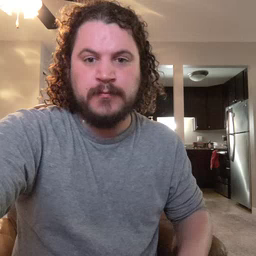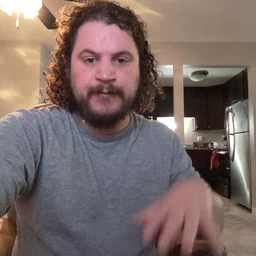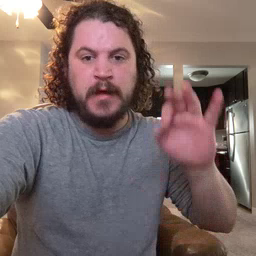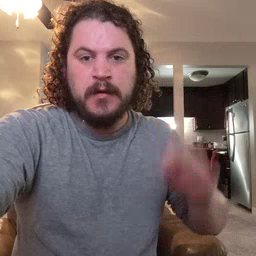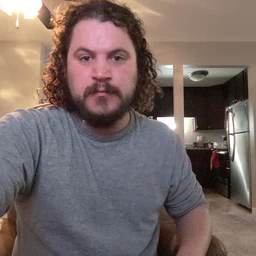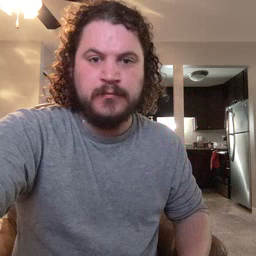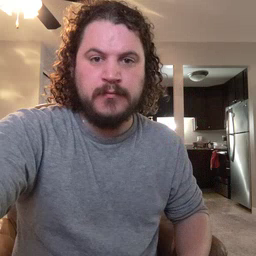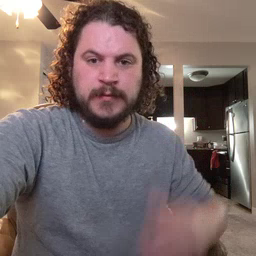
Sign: find